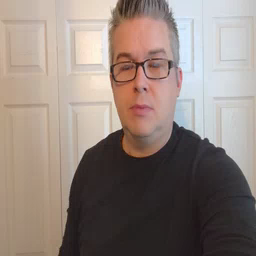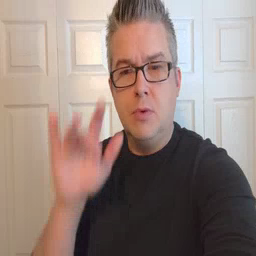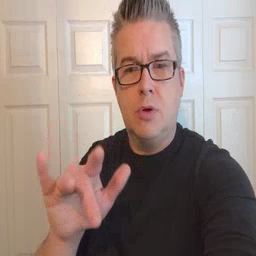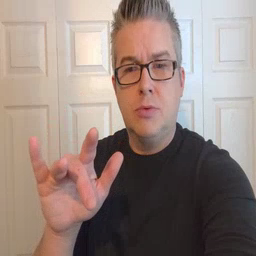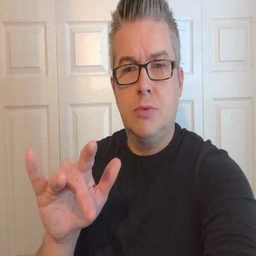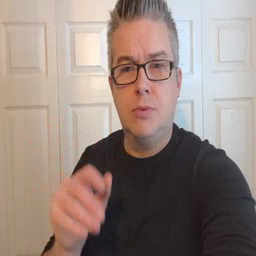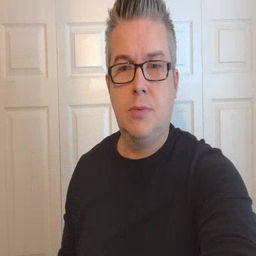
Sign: touch